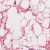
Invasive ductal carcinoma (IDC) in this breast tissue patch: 0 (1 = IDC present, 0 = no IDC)